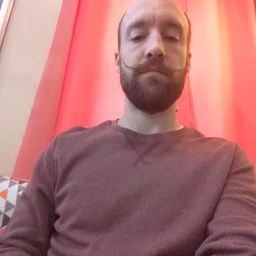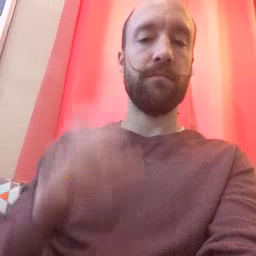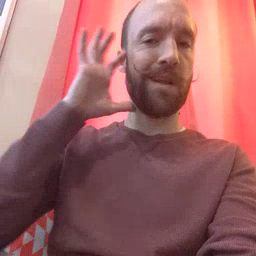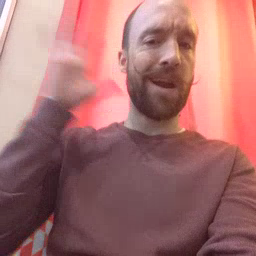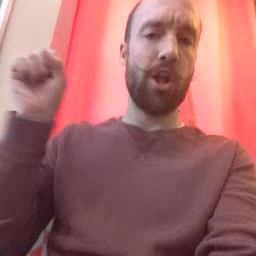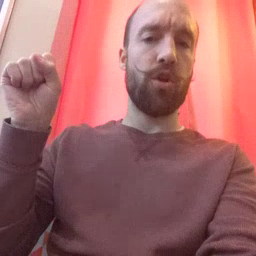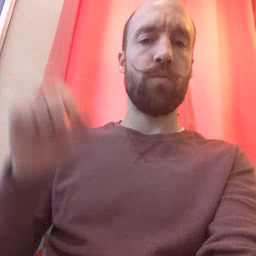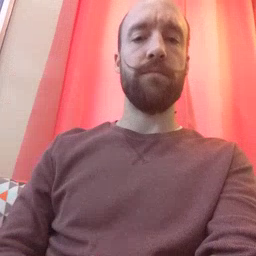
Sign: loud